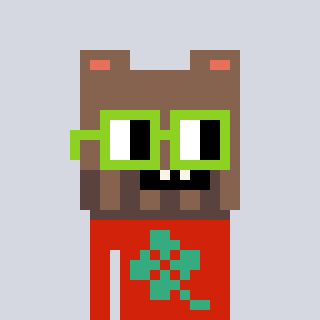
a pixel art character with square light green glasses, a bear-shaped head and a red-colored body on a cool background